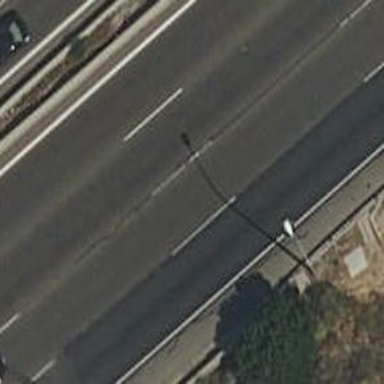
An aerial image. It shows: Asphalt bridge on motorway.